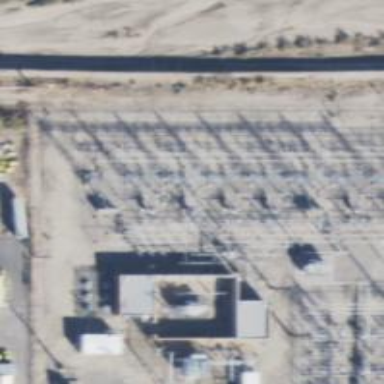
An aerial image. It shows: Switch for power supply.